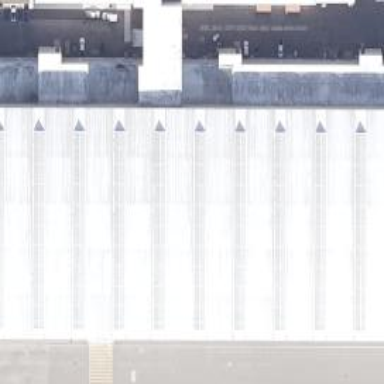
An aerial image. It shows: Hangar located at airport.